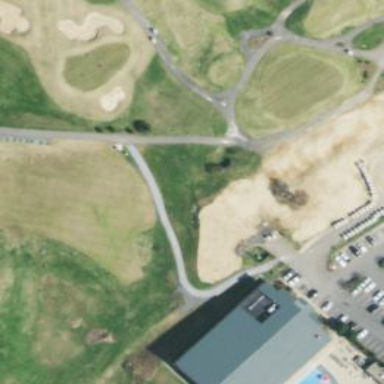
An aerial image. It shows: Footway that resembles golf path.